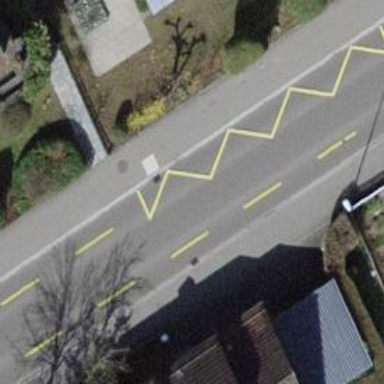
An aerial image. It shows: Bus stop with stop position for public transport.